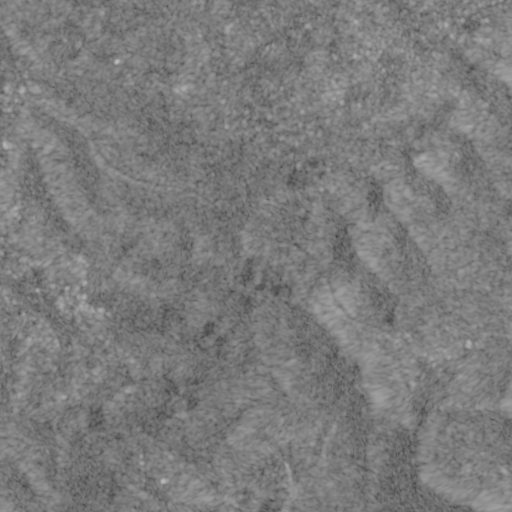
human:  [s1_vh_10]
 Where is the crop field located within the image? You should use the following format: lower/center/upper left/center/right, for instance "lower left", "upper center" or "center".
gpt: The crop field is located in the lower right of the image.
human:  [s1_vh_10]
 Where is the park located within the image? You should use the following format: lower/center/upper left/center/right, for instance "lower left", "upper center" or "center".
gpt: The park is located in the lower right of the image.
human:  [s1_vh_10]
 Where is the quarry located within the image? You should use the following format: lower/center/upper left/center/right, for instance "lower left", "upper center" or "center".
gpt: The quarry is located in the lower center of the image.
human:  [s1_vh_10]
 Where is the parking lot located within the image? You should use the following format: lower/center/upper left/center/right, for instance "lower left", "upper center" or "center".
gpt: There is no parking lot in the image.

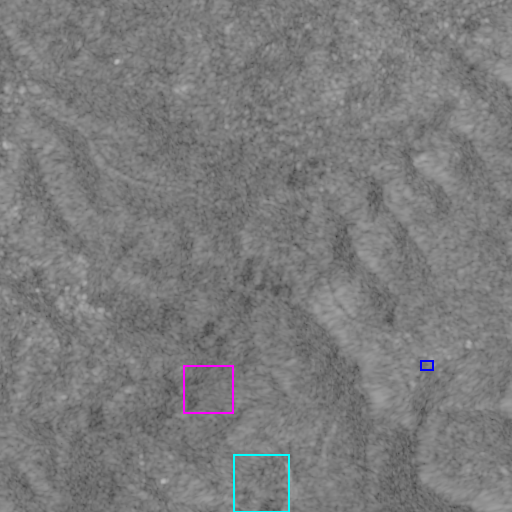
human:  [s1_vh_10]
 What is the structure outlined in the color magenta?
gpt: The structure outlined in magenta is a crop field.
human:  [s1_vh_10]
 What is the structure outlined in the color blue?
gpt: The structure outlined in blue is a park.
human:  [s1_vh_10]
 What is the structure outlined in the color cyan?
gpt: The structure outlined in cyan is a quarry.
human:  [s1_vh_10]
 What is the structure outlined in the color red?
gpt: There is no red outline.